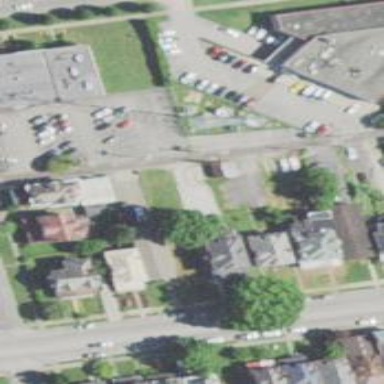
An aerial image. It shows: Alley classified as service road.